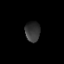
Tissue: lung
Cell type: Myeloid cells
Senescence score: 0.1271
Nuclear area (px): 295
Mean DAPI intensity: 53.081